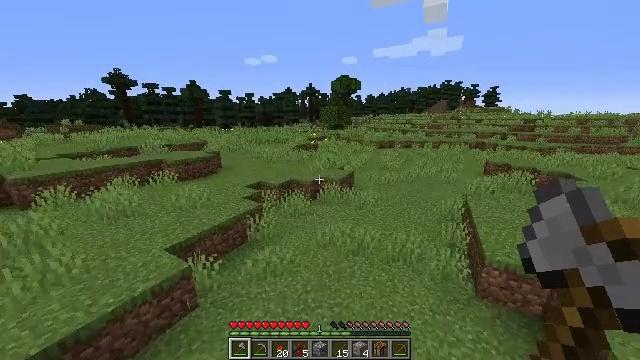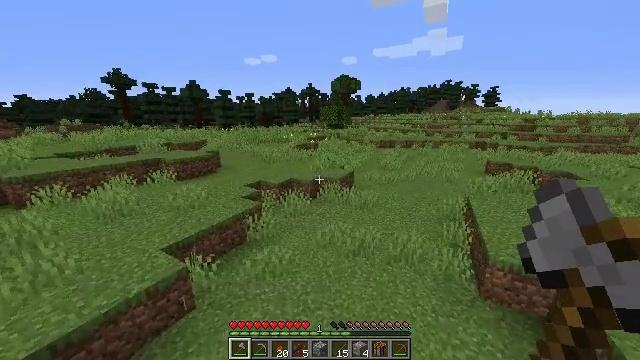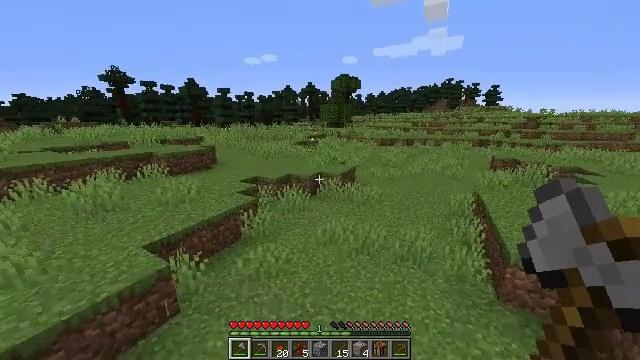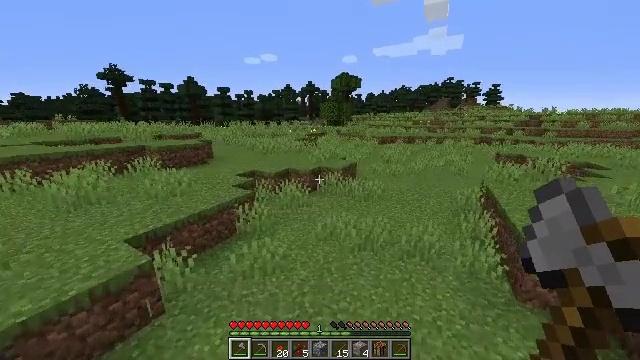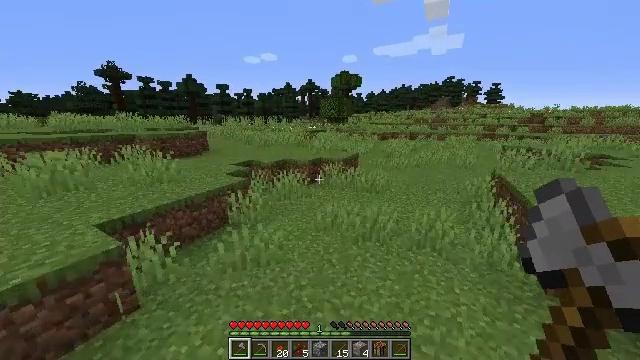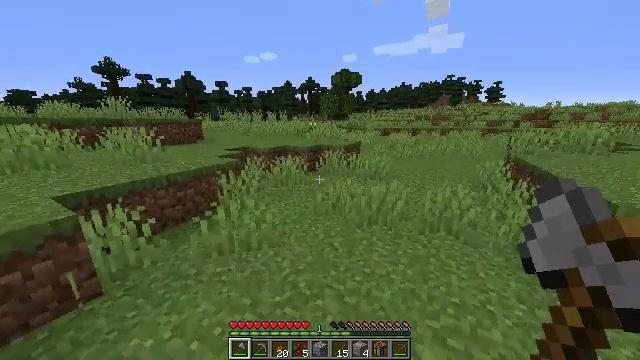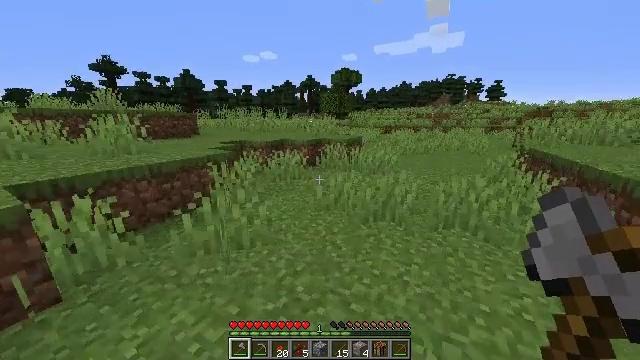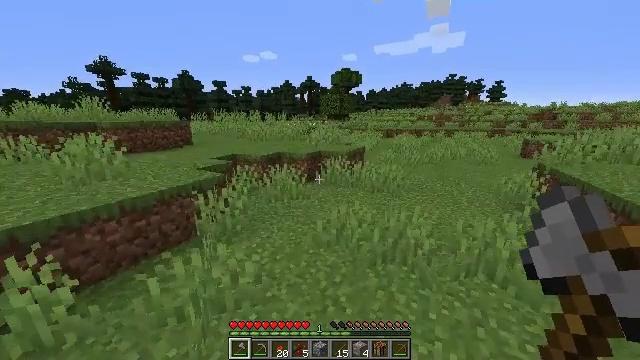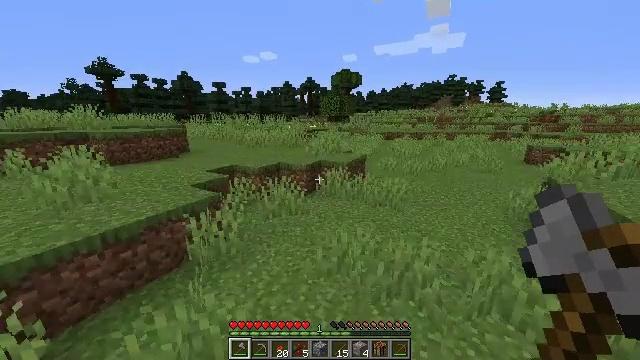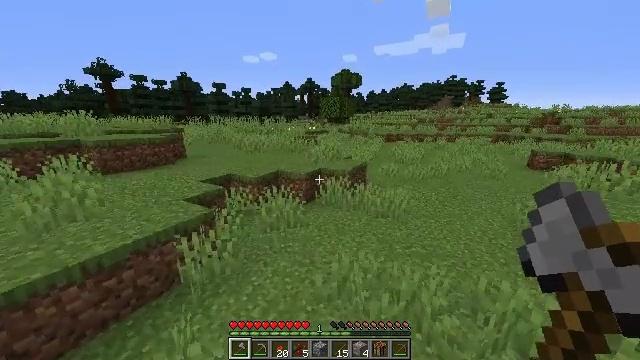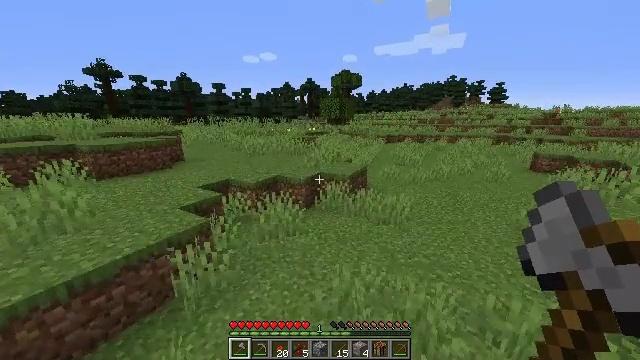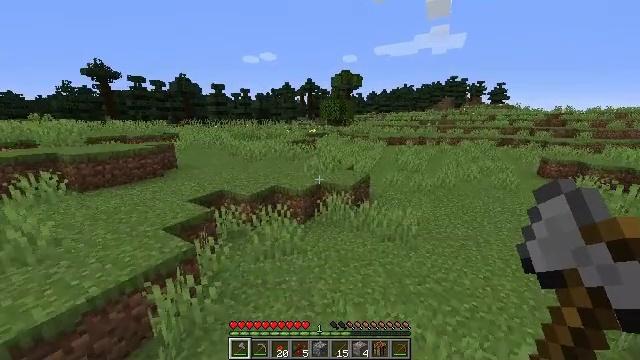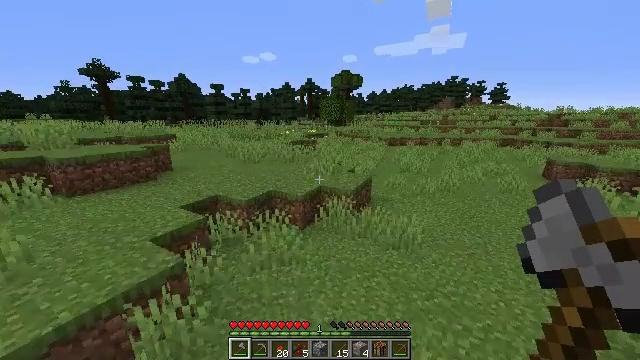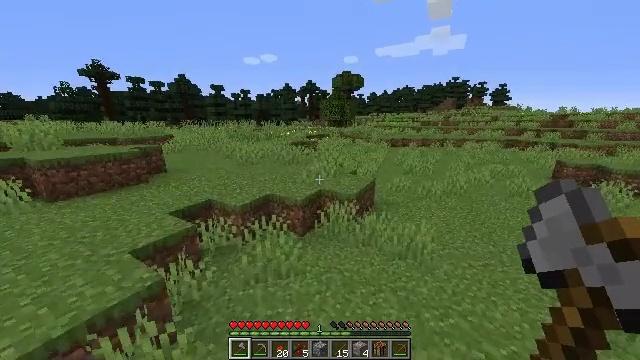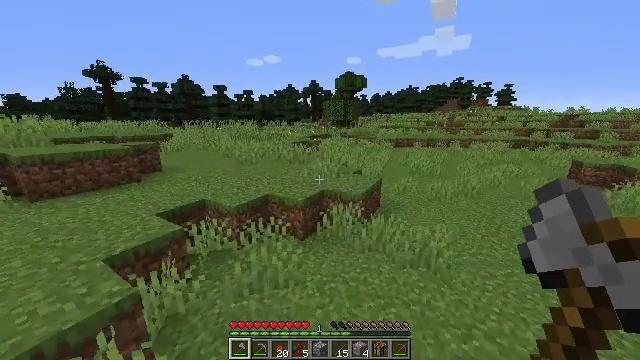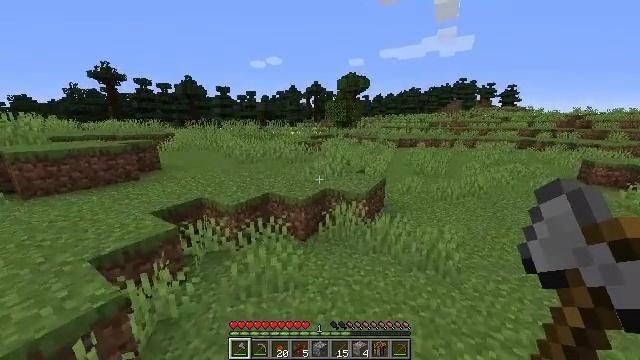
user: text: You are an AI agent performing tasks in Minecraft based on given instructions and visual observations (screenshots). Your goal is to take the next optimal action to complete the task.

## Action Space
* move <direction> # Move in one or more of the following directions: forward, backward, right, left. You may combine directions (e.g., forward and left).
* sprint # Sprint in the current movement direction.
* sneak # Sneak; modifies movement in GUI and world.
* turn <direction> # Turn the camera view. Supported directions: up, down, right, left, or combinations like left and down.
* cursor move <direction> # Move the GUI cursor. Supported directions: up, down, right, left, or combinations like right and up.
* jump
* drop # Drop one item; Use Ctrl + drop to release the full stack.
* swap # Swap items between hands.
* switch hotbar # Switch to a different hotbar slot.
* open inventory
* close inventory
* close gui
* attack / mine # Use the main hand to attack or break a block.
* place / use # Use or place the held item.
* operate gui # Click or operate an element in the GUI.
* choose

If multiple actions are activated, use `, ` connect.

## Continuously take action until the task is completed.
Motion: motion action
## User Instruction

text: Gather dandelions in the field.
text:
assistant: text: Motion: move forward, jump
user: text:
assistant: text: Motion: move forward, jump
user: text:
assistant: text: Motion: move forward, jump
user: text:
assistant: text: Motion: move forward, jump
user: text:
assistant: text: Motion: move forward, jump
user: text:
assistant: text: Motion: move forward, jump
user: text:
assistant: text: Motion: move forward, jump
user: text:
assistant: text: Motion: move forward, jump
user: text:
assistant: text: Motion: move forward, jump
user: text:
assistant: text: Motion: move forward, jump
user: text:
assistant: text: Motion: move forward, jump
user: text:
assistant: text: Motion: move forward
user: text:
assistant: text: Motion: move forward
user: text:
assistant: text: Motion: move forward
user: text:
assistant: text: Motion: move forward
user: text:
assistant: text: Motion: move forward
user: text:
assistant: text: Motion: move forward, turn left
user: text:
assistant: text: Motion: move forward, turn left and up
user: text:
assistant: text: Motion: move forward, turn left
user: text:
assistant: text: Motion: move forward
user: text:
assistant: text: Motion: move forward
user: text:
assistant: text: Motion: move forward
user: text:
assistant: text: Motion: move forward, jump
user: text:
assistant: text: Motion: move forward, jump
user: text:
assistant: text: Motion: move forward
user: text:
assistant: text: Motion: move forward
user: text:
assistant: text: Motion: move forward
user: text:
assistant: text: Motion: move forward
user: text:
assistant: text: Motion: move forward
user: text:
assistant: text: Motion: move forward